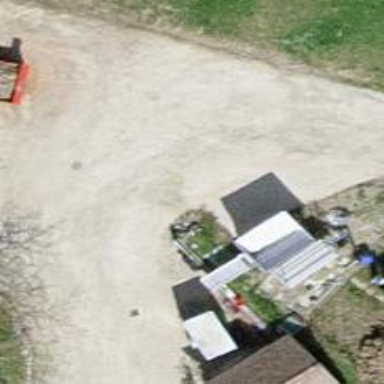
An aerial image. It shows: Unpaved driveway serving as service road.